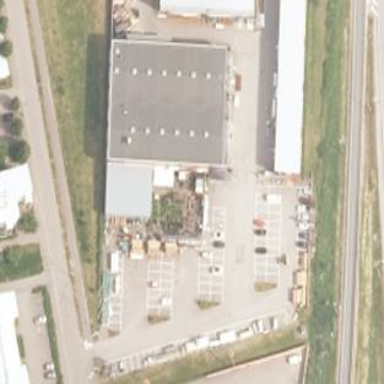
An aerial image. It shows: Retail building housing hardware shop.